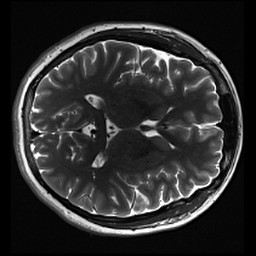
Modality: inplaneT2
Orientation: axial